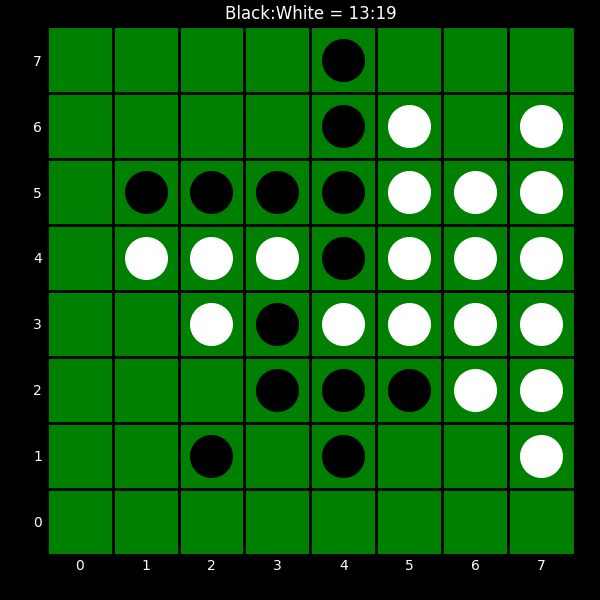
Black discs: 13
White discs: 19